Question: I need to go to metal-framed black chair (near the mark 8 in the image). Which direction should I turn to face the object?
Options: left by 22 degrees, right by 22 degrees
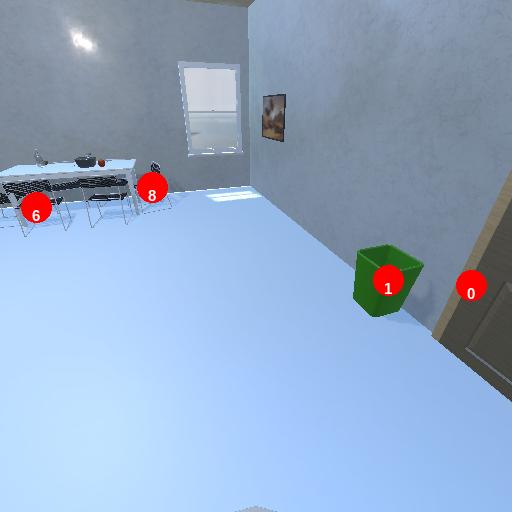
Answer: left by 22 degrees